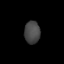
Tissue: lung
Cell type: Others
Senescence score: 0.5458
Nuclear area (px): 346
Mean DAPI intensity: 71.107